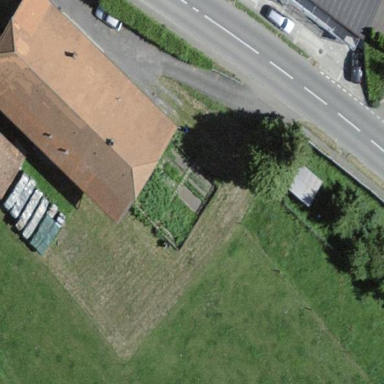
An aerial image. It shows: Farm building.